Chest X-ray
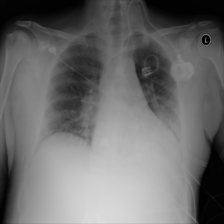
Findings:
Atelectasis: negative
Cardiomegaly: negative
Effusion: positive
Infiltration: positive
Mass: negative
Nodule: negative
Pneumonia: negative
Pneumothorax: negative
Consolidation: negative
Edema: negative
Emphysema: negative
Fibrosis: negative
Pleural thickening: negative
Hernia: negative